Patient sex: M
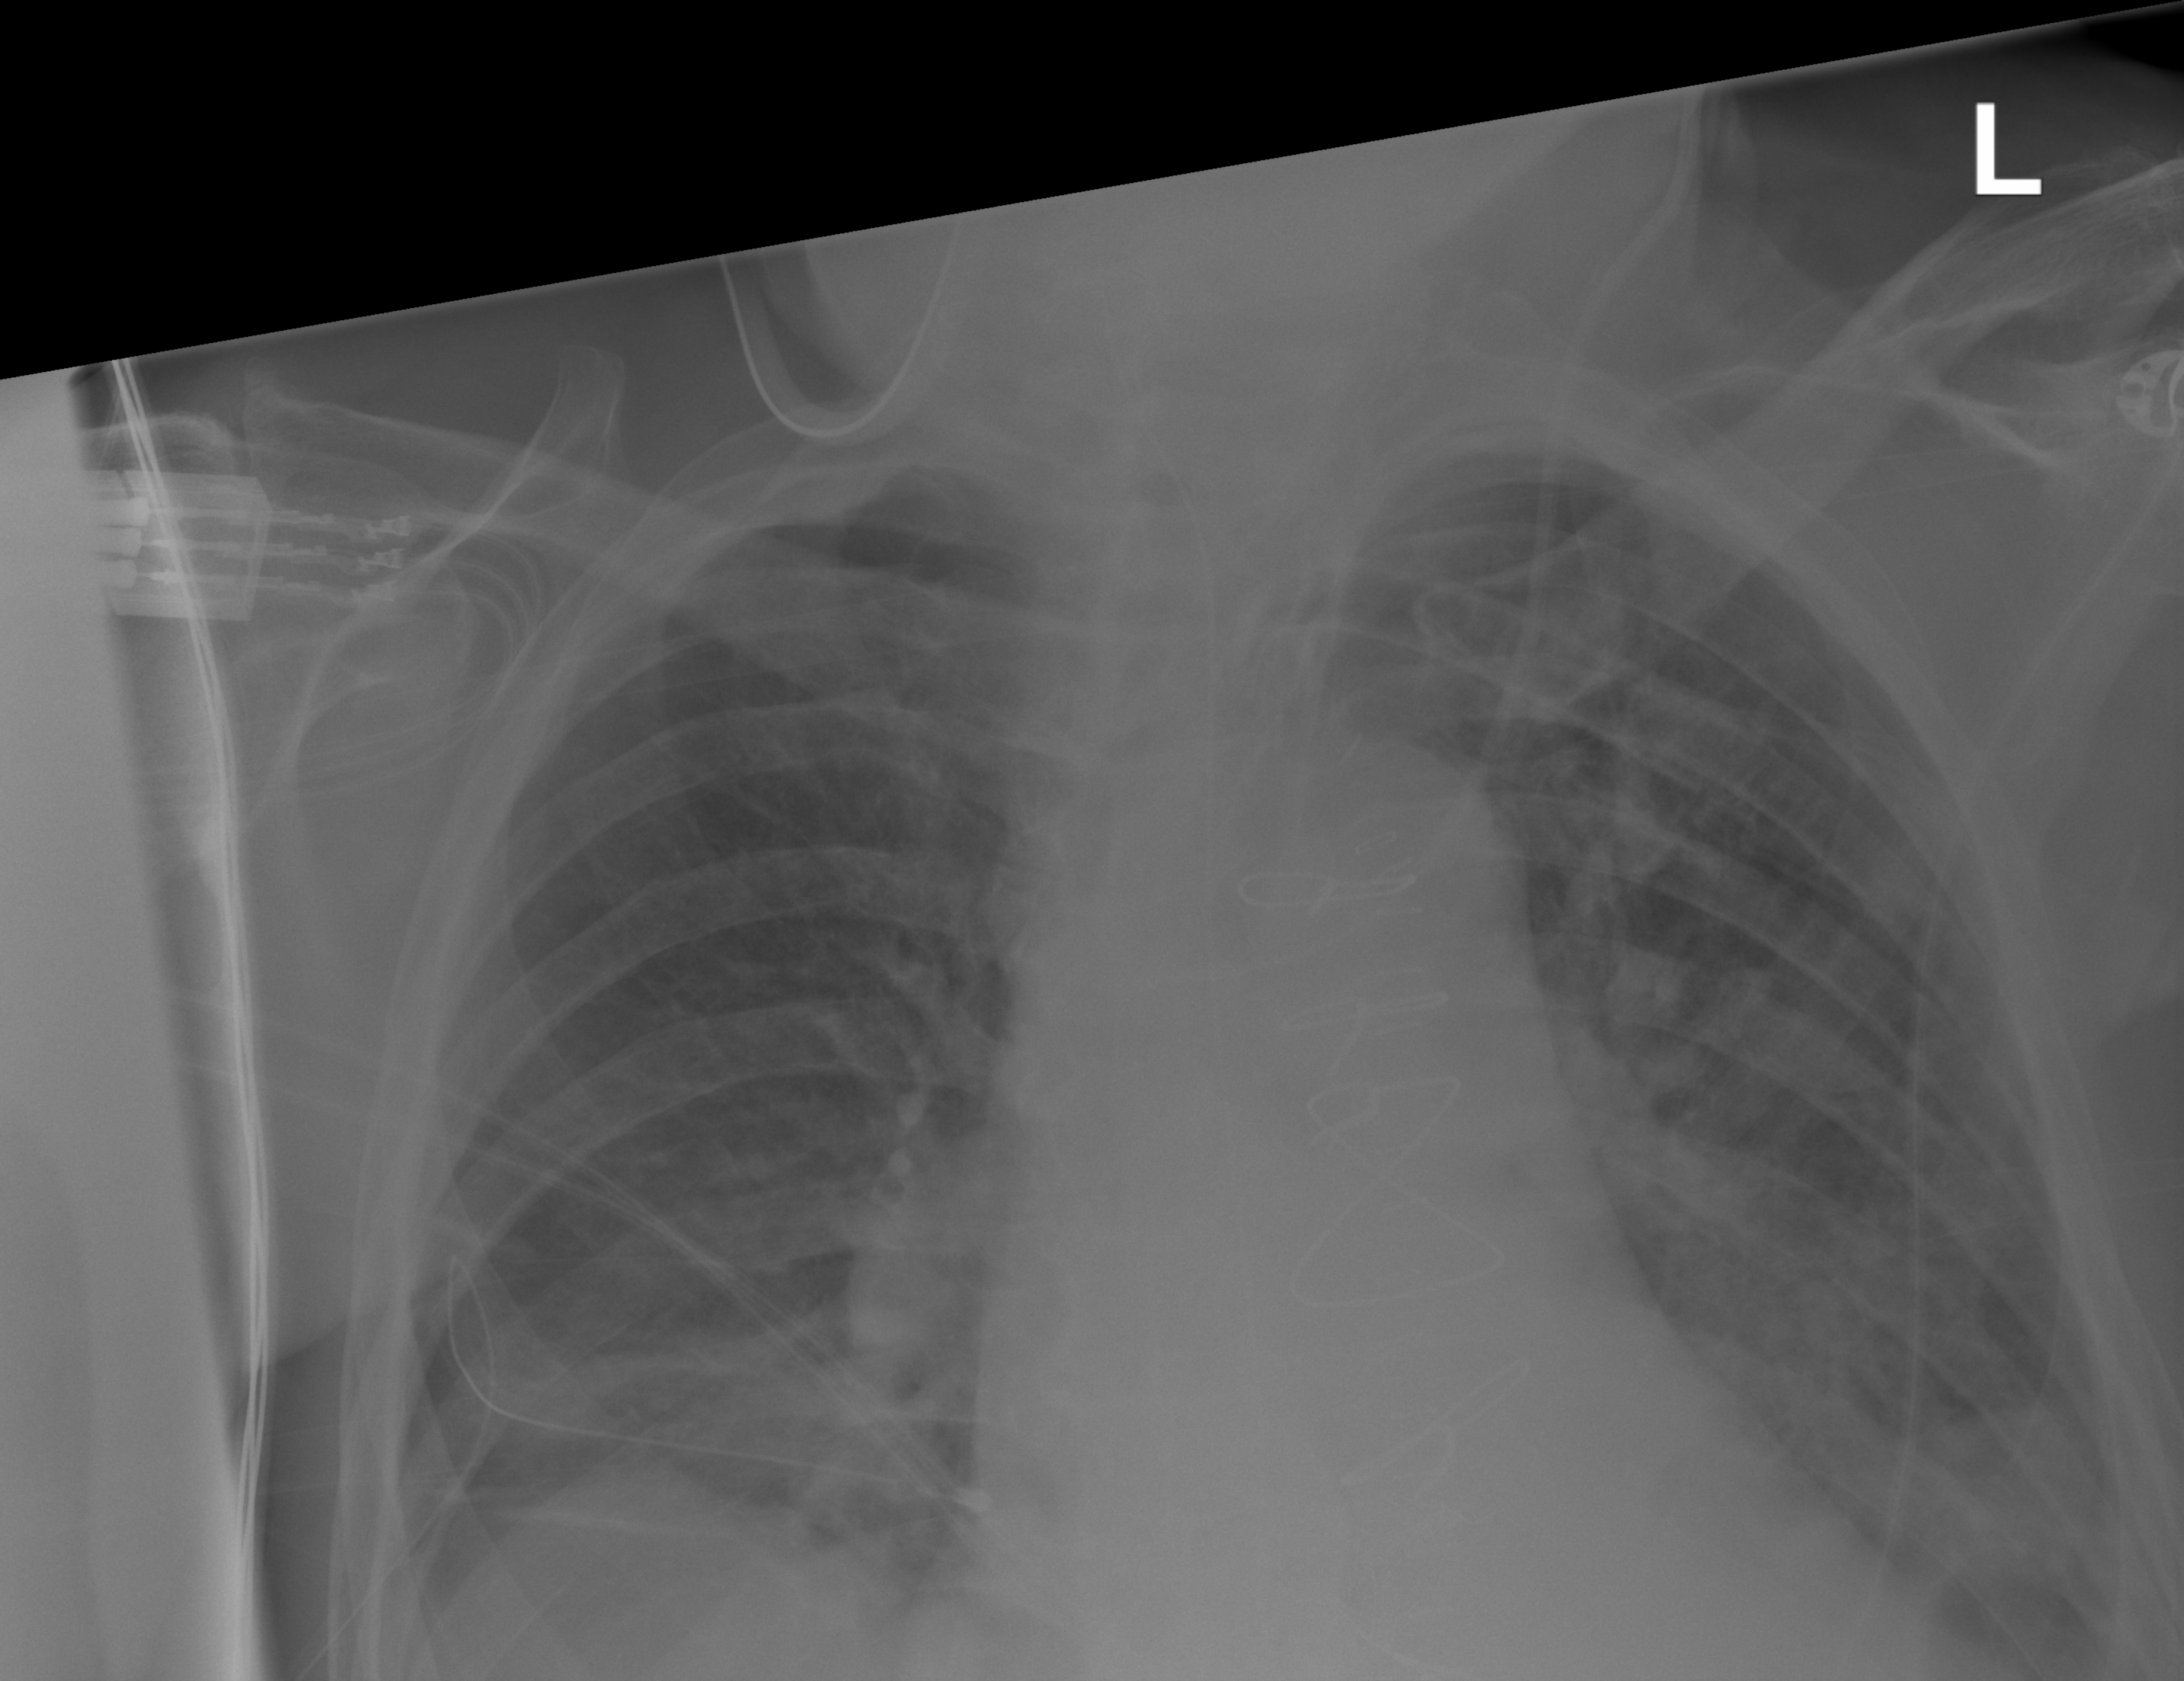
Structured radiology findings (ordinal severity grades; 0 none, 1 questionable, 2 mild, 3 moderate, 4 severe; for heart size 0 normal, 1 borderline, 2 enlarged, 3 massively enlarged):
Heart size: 2
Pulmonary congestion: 2
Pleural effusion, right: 0
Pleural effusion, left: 2
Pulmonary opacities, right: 0
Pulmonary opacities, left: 2
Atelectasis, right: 2
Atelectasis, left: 2